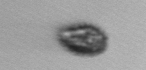
Label: Pseudochattonella_farcimen